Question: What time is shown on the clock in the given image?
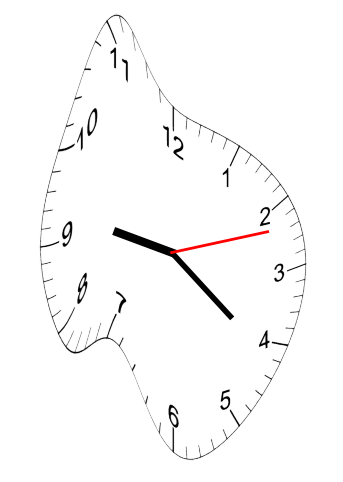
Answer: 09:21:12